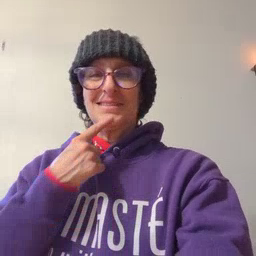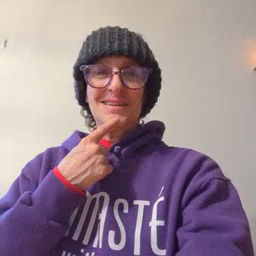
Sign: say